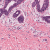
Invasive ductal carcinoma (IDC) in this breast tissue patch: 0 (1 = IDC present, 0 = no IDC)